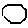
Label: hexagon